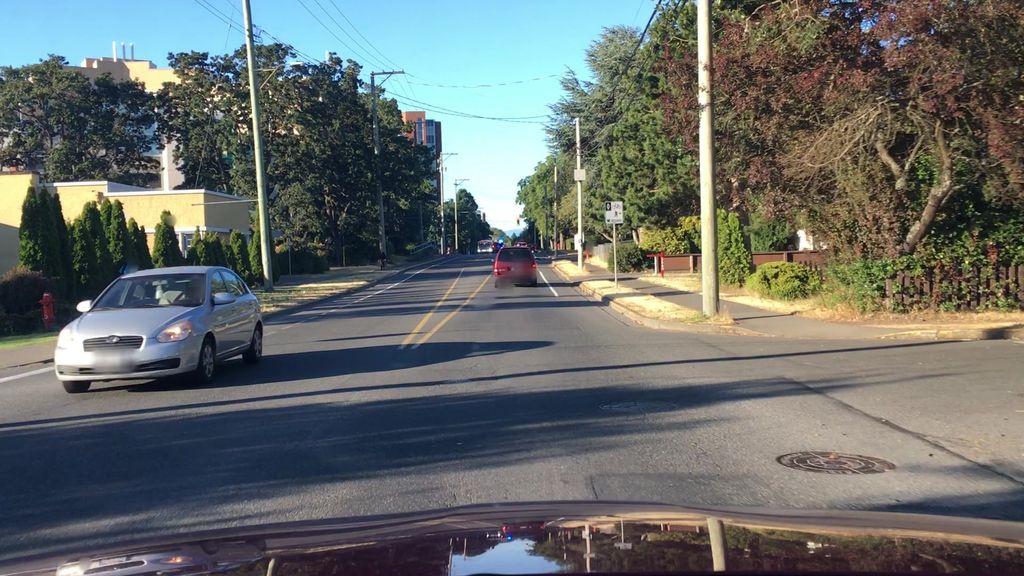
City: victoria